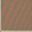
Piece: xx